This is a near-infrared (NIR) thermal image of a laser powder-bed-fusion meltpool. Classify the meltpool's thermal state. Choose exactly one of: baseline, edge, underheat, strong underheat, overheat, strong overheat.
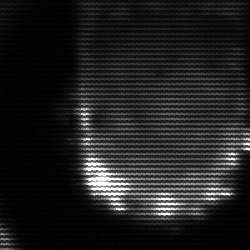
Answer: baseline